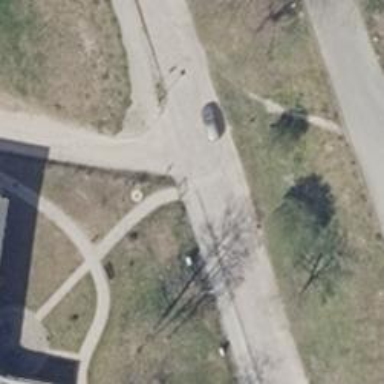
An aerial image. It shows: Residential road with grade2 track surface.